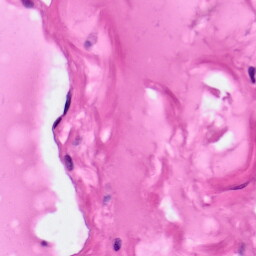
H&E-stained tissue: Pancreatic